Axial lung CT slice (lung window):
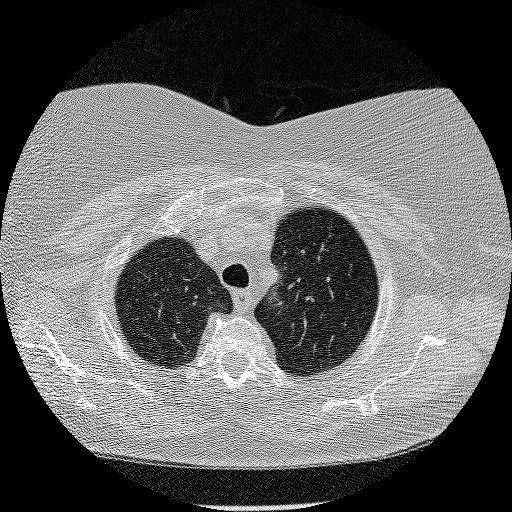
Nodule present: no